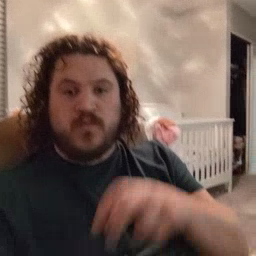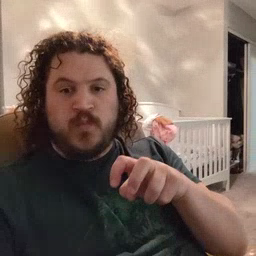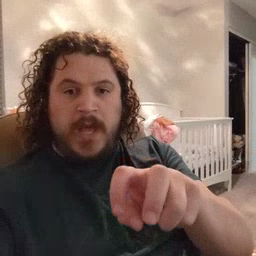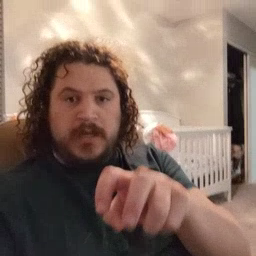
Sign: ride